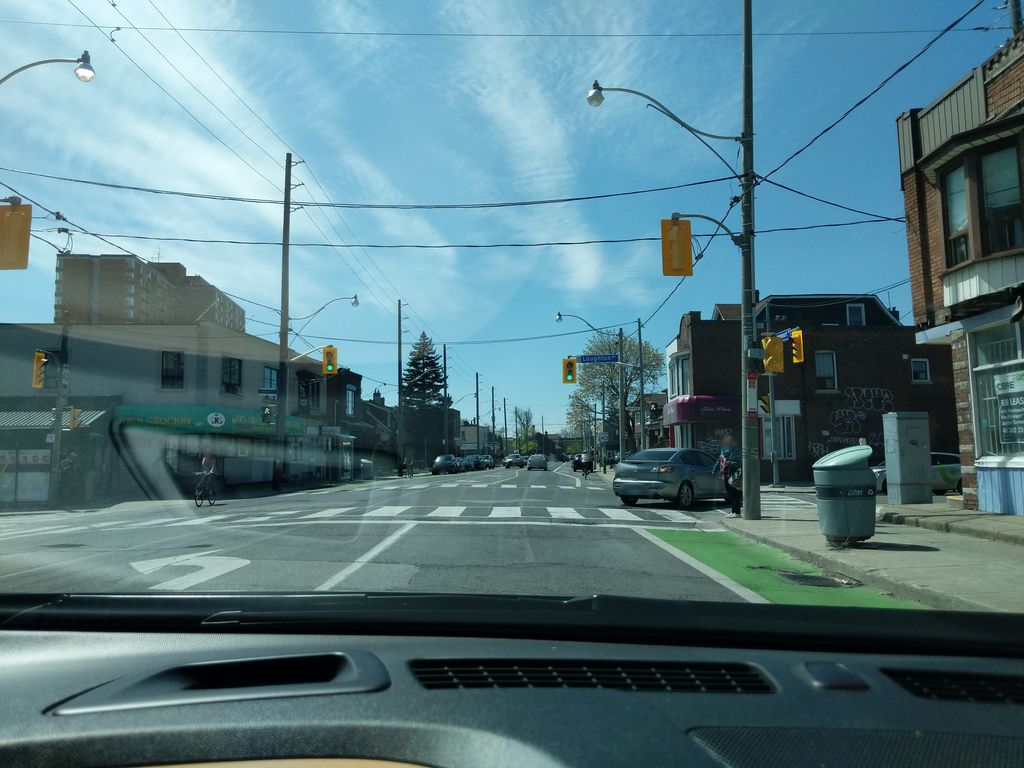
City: toronto